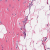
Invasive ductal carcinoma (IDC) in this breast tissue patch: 0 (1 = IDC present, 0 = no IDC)